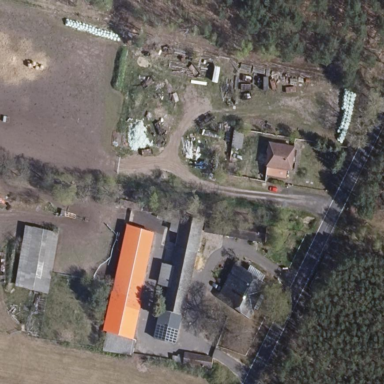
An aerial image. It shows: Farmyard area.